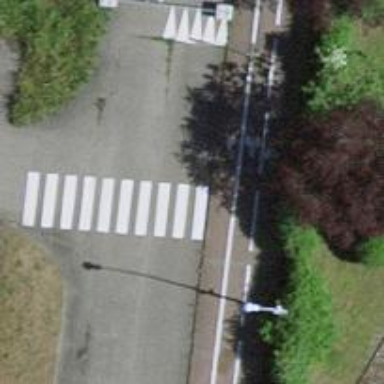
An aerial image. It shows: Marked crossing with zebra stripes on the road.